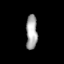
Tissue: prostate
Cell type: T cells
Senescence score: 0.7535
Nuclear area (px): 380
Mean DAPI intensity: 166.134